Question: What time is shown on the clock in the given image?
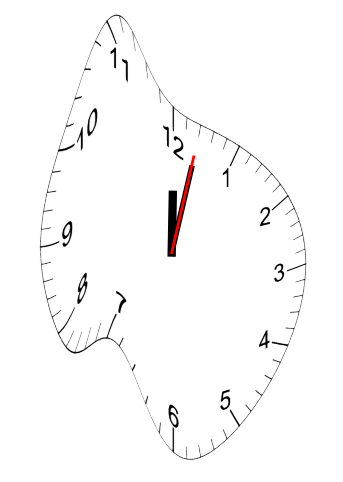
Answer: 12:02:02